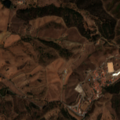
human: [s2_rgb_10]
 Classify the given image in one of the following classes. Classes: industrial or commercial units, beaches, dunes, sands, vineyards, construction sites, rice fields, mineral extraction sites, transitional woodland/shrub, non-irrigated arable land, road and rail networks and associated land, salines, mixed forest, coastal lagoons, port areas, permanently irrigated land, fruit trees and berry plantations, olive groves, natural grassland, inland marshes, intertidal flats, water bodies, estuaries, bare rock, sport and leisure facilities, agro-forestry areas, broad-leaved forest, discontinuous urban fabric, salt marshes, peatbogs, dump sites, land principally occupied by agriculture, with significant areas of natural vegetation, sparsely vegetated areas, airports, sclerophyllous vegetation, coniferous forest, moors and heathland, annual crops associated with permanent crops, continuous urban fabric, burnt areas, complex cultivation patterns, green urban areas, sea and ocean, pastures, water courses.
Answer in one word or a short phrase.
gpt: non-irrigated arable land, complex cultivation patterns, land principally occupied by agriculture, with significant areas of natural vegetation, agro-forestry areas, broad-leaved forest, transitional woodland/shrub